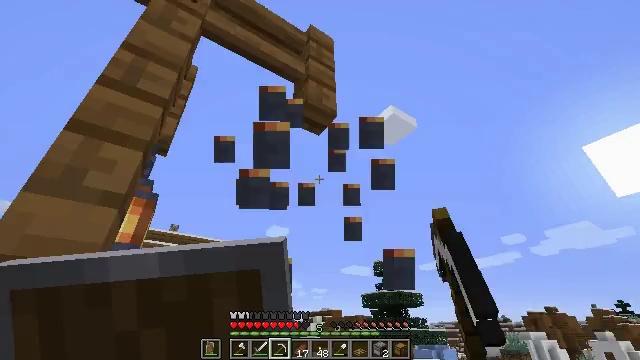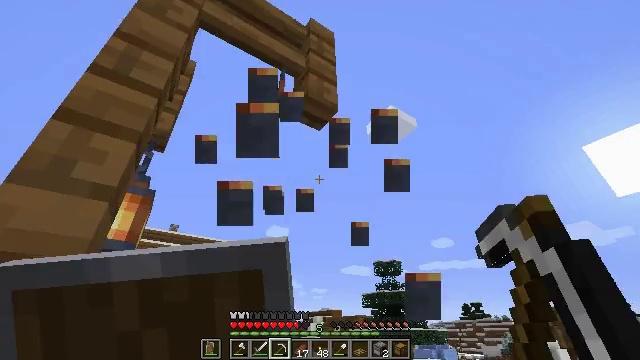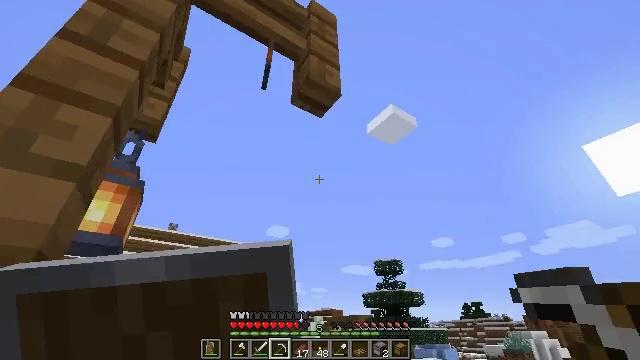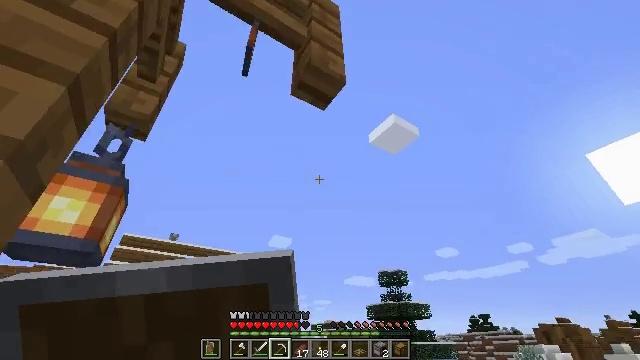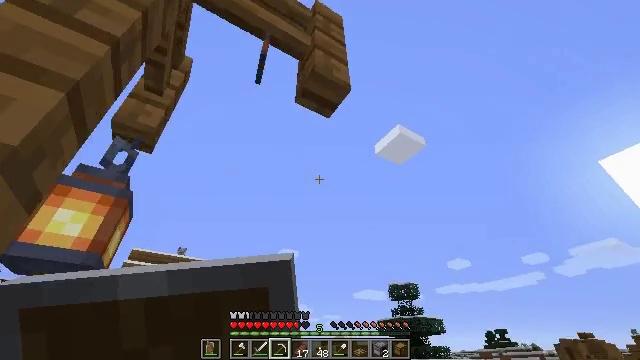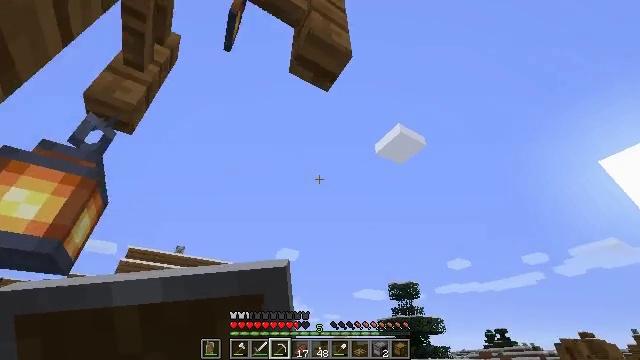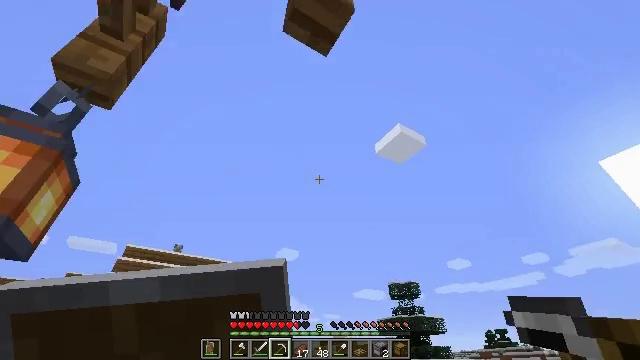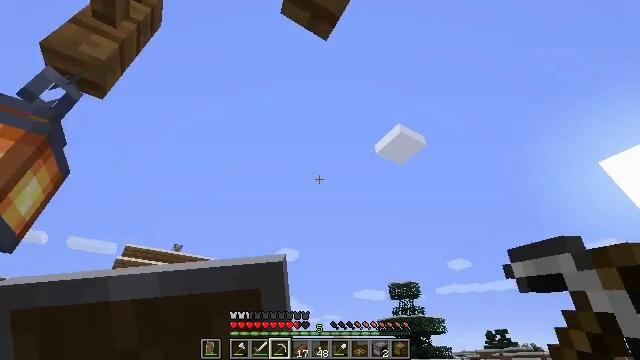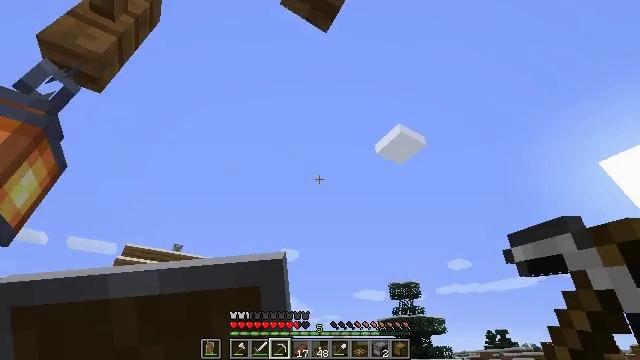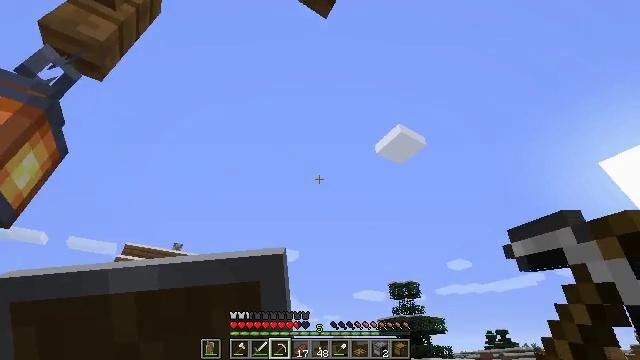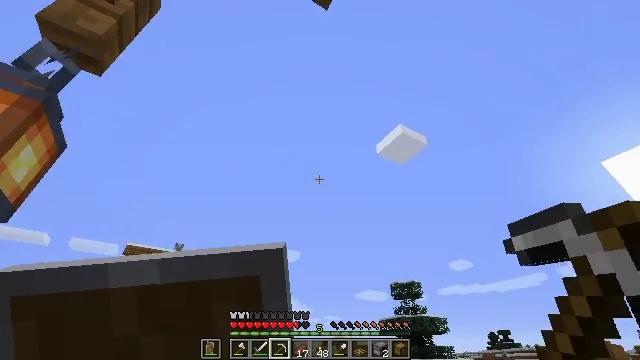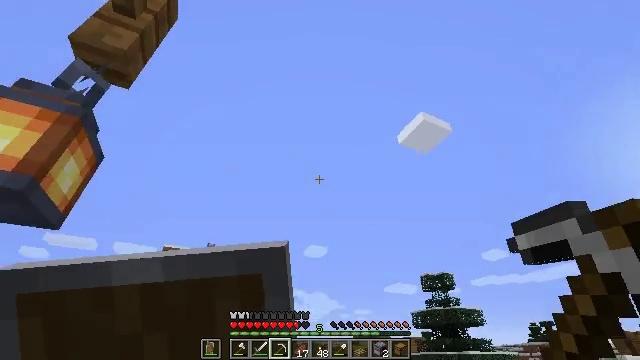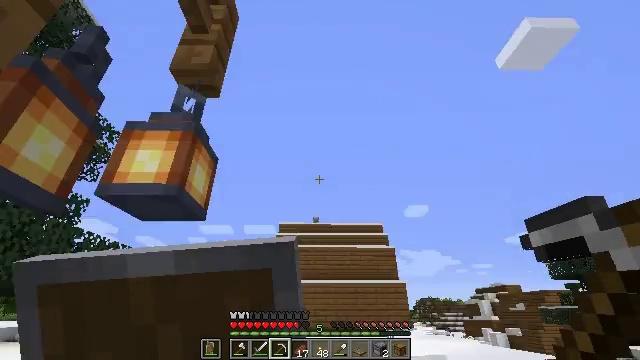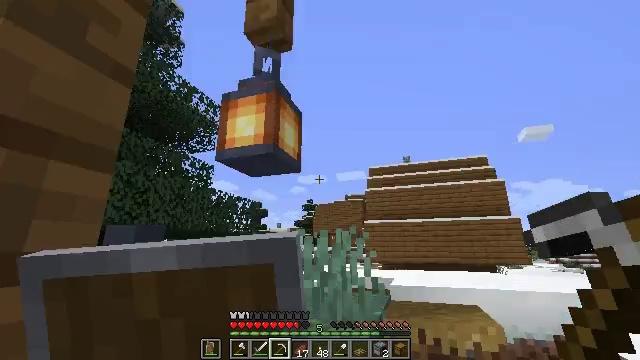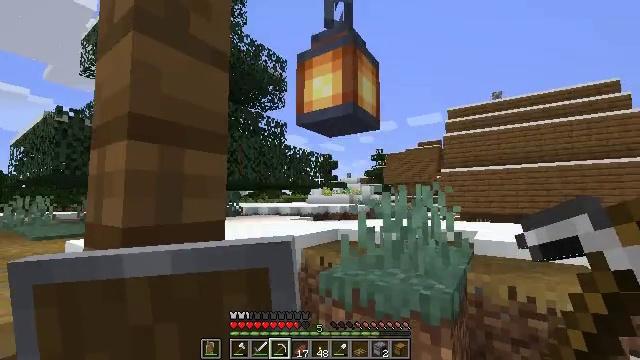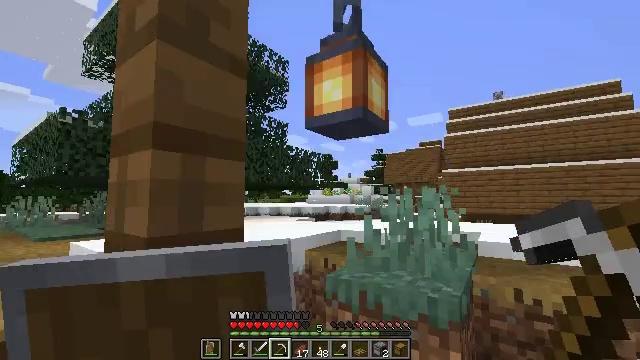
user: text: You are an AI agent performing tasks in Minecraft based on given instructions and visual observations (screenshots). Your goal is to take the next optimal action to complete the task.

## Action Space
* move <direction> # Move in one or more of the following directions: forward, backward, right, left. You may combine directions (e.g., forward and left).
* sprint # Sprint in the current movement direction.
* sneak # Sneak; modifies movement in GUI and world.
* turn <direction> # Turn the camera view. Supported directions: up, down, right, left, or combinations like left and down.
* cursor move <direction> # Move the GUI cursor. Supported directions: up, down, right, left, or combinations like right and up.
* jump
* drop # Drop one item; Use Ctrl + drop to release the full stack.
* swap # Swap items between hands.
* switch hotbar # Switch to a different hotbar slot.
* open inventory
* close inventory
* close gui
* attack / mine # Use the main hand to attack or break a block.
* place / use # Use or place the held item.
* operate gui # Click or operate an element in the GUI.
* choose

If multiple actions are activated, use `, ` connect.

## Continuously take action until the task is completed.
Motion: motion action
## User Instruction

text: Collect wheat crops.
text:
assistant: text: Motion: move forward, attack / mine
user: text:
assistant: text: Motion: move forward, attack / mine
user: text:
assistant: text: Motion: move forward, turn up, attack / mine
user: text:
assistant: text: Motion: move forward, turn left and up
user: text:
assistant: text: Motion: move forward
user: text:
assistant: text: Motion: no_op
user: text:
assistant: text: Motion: no_op
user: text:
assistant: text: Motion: no_op
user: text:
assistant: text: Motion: no_op
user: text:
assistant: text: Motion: no_op
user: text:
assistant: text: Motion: turn left and down
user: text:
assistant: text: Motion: turn left and down
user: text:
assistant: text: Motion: turn left and down
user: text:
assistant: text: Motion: move left, turn left and down
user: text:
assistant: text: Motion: move left
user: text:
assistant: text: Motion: move left
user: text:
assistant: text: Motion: move left
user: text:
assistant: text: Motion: move forward and move left, turn left and up
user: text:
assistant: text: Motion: move forward and move left, turn left and down
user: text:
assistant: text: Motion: move forward and move left, turn left and down
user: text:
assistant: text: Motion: move forward and move left, turn left and down
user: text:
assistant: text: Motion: move forward and move left, turn right
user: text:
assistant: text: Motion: move forward, turn right and down
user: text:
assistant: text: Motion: move forward, turn right and down
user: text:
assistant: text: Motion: move forward, sprint, turn right
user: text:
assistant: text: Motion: move forward, sprint, turn right
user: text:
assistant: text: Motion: move forward, sprint, turn right and up
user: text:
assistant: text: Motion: move forward, sprint, turn right and up
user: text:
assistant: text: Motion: move forward, turn right, jump
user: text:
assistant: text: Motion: move forward, jump